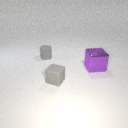
large purple metal cube behind small gray rubber cube